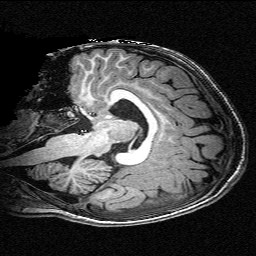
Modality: T1w
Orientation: sagittal
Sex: male